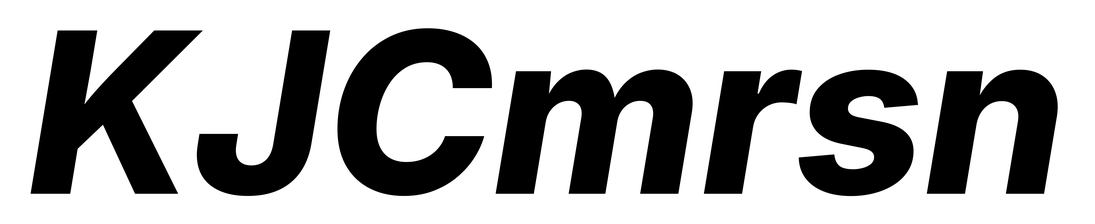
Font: Inter-Italic_ExtraBold_Italic